Question: is it possible to limit number of copies (from code) which user is allowed to print?

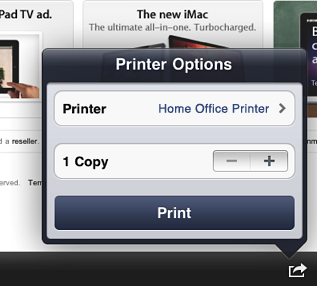
Answer: In a word: No.
This is not exposed in the public API and you should file a feature request on bugreport.apple.com if you want to see this functionality in a future version of the iOS APIs.